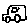
Label: car